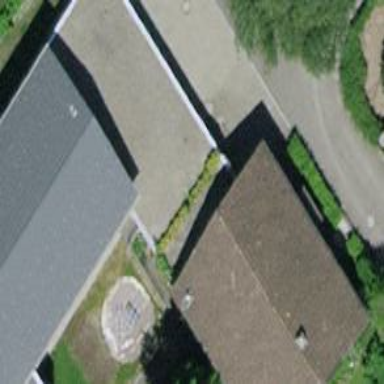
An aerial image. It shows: Garage.